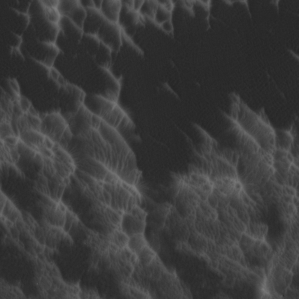
Label: non_frost